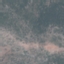
Land use / land cover: HerbaceousVegetation